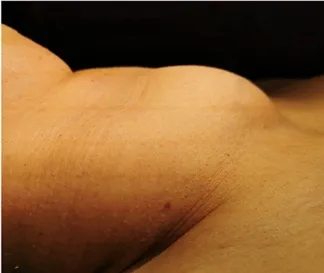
Laterally.
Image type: medical_photograph (skin_photograph)